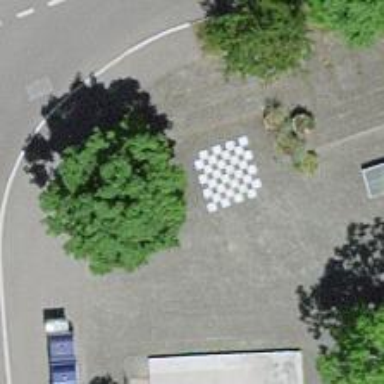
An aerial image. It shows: Picnic table located in leisure land area.